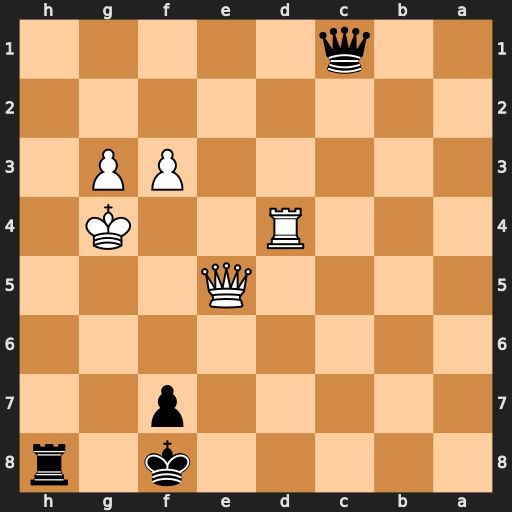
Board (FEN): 5k1r/5p2/8/4Q3/3R2K1/5PP1/8/2q5
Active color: b
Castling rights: -
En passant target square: -
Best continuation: Rg8+ Kf5 Rg5+